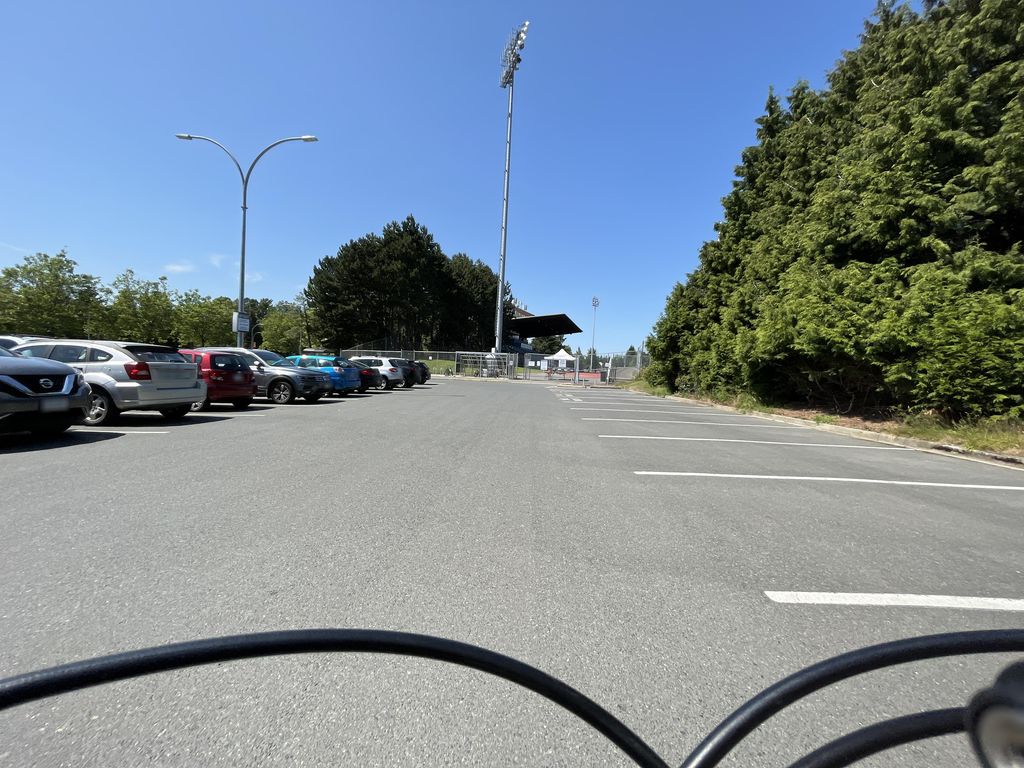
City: victoria